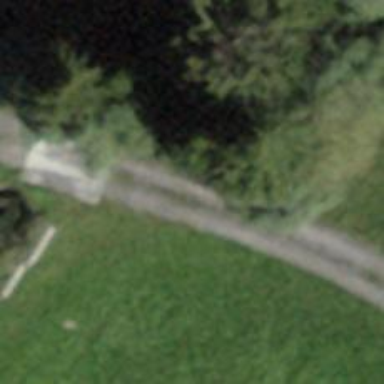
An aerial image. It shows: Track passing over grassy bridge with grade 5 track surface.